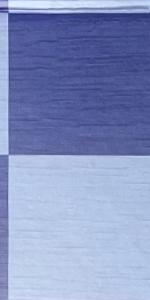
Label: Empty